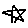
Label: star